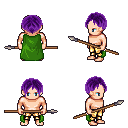
a pixel art fantasy rpg character, male body template, human, light skin, green cape, gold greaves, purple parted hairstyle, spear, four views (front, back, left, right), 2x2 character sprite sheet, small pixel art, hard edges, no anti-aliasing